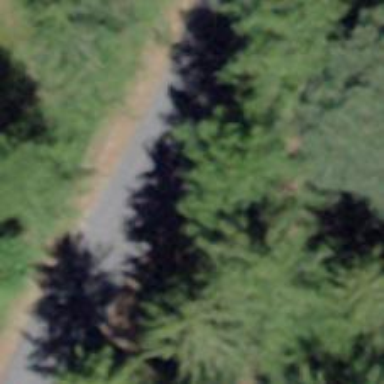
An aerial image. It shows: Unclassified road with asphalt surface.